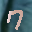
Label: 7